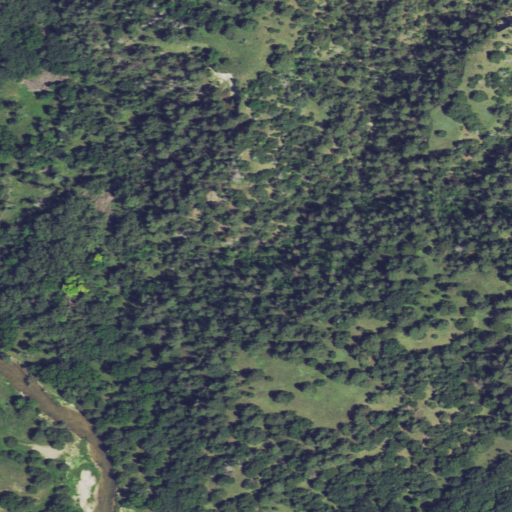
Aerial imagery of valley in Nebraska named Horsethief Canyons containing evergreen forest, woody wetlands, herbaceous wetlands, mixed forest, deciduous forest, and grassland